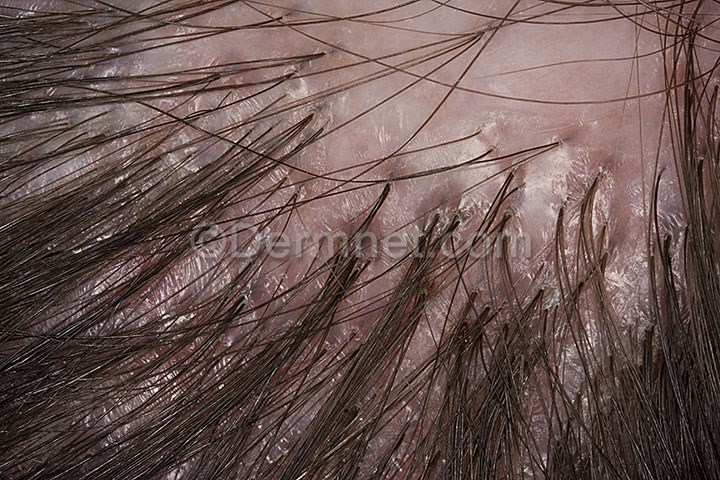
Disease: Hair Loss Photos Alopecia and other Hair Diseases